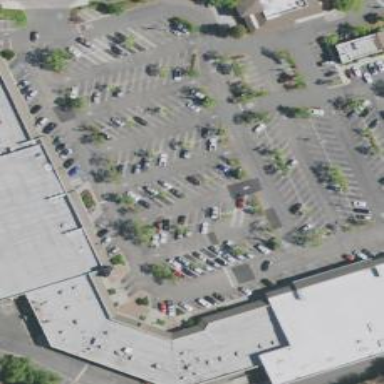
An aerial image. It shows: Commercial building.